Field crop: maize
Growth stage: 2
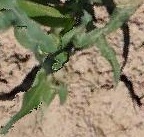
Species: maize